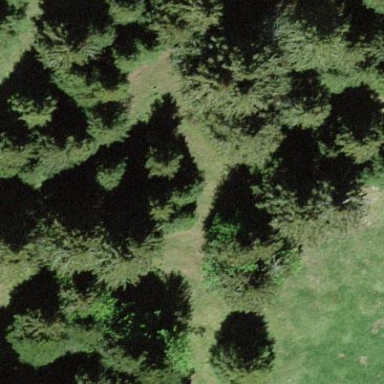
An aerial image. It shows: Forest area.